Interaction volume radius: 10 \u00c5
Interaction volume height: 10 \u00c5
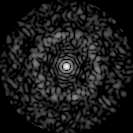
Disorder parameter: 0.8037